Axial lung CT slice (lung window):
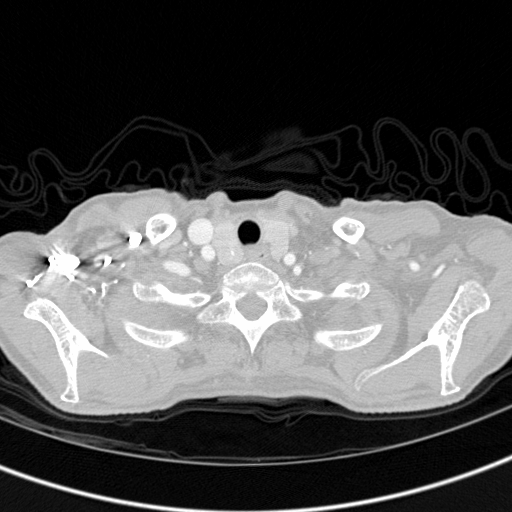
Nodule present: no